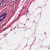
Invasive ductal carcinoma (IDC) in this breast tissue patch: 0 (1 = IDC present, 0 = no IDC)